Interaction volume radius: 5 \u00c5
Interaction volume height: 15 \u00c5
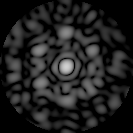
Disorder parameter: 0.6983